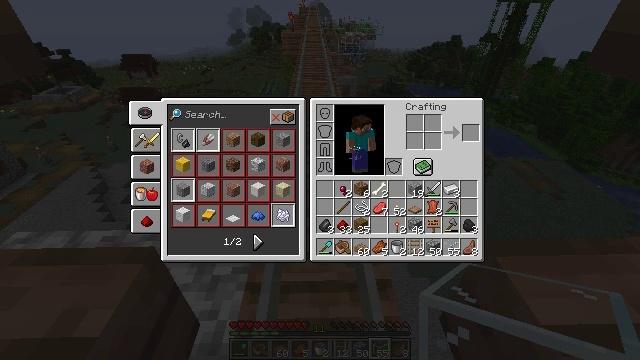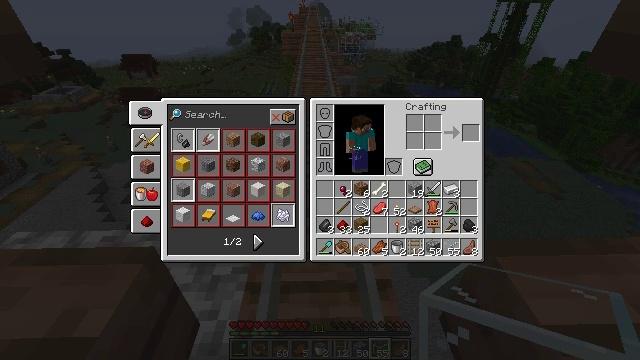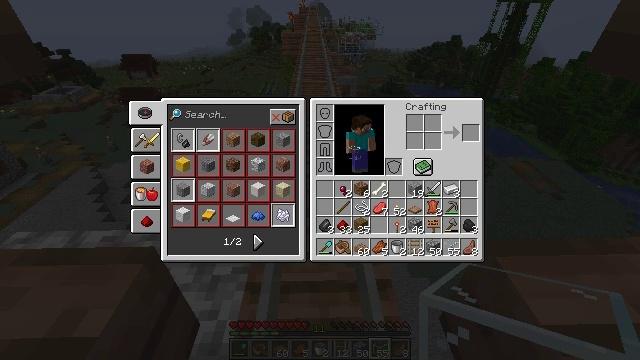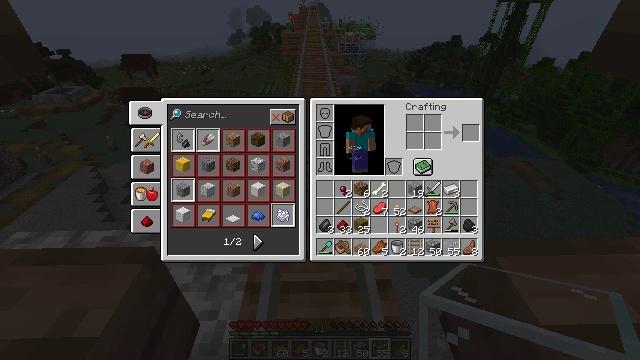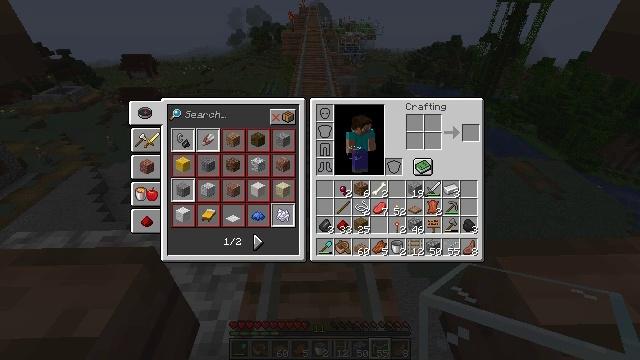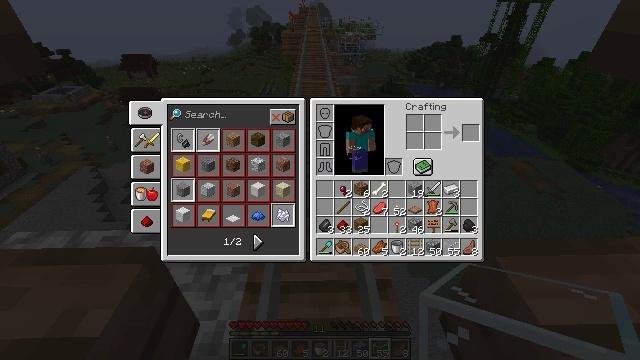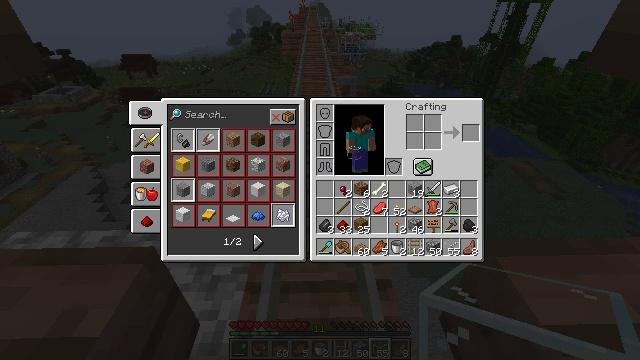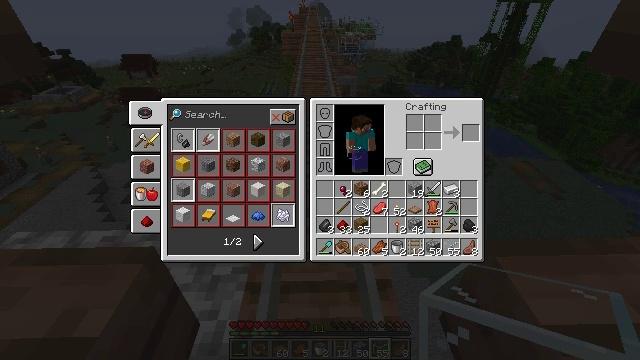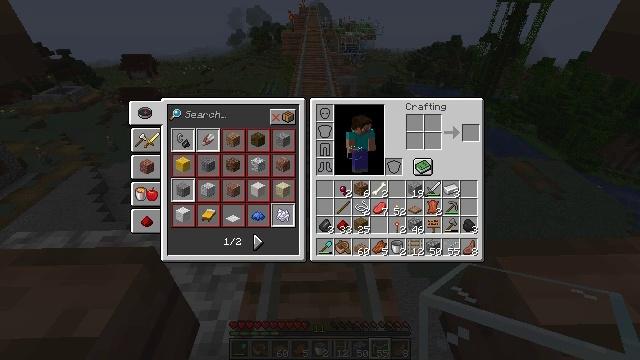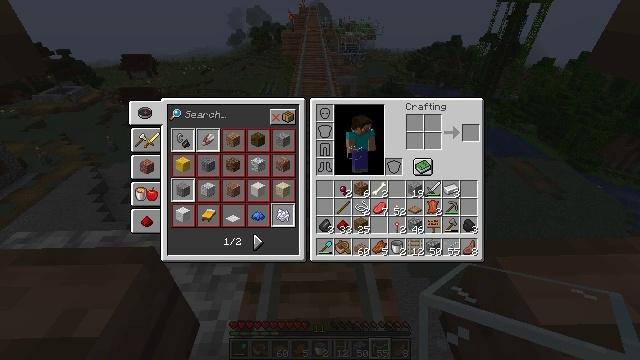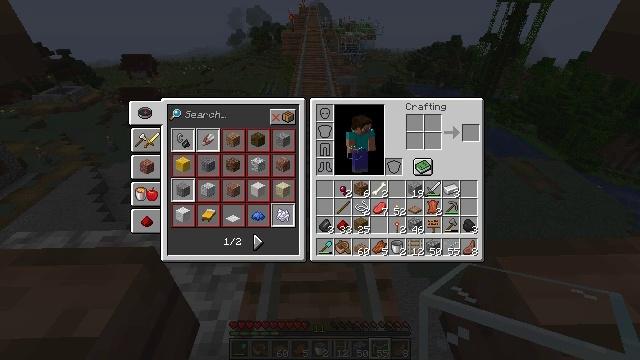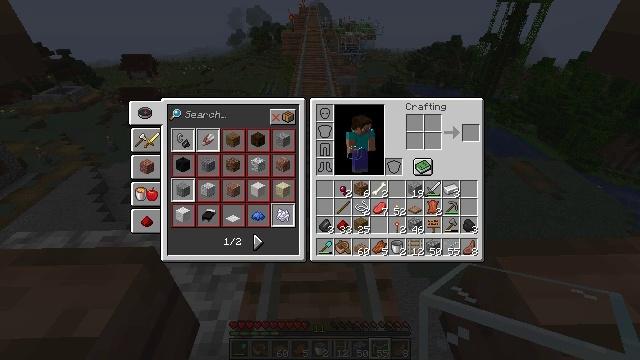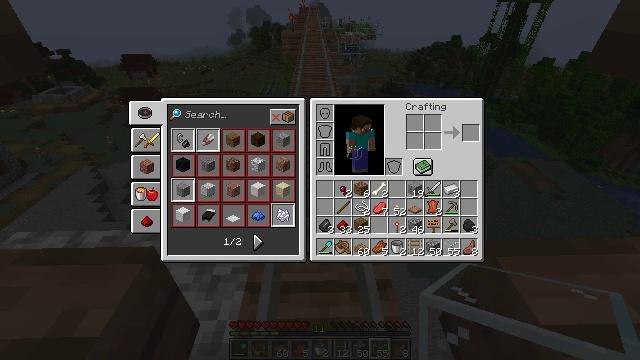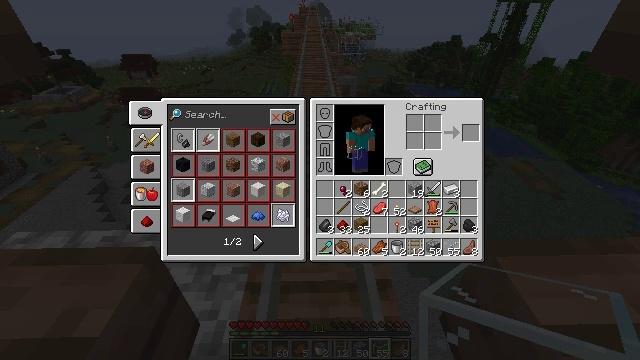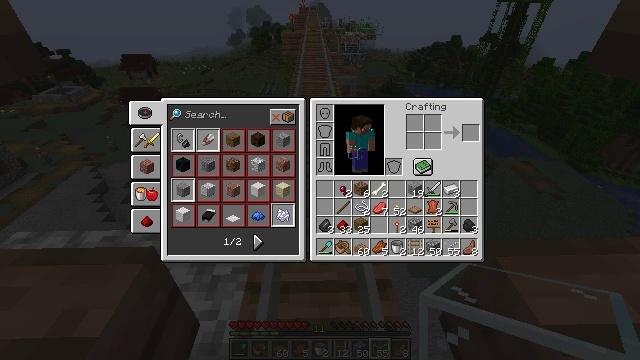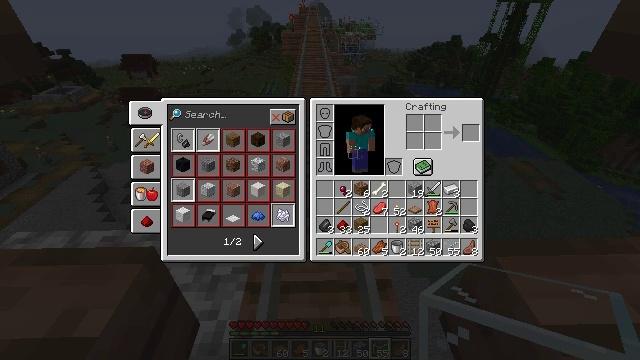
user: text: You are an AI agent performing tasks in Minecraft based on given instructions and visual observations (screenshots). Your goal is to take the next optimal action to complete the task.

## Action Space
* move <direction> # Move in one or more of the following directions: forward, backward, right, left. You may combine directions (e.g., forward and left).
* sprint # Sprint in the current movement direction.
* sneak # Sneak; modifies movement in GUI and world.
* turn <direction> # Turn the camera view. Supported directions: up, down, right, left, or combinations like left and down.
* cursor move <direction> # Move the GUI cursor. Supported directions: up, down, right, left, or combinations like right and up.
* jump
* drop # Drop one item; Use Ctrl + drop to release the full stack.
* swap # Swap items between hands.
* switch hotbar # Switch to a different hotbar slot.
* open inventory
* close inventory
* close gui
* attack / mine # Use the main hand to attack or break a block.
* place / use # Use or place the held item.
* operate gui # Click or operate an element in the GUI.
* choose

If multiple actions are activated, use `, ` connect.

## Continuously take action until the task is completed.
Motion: motion action
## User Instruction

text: Attack the glass to break it.
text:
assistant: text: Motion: no_op
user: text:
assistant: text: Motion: no_op
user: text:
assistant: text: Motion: no_op
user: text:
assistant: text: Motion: no_op
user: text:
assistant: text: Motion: no_op
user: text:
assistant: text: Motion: no_op
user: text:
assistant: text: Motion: no_op
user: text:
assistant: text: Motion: no_op
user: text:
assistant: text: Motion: no_op
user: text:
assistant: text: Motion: no_op
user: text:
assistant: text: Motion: no_op
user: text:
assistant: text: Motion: no_op
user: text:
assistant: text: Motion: no_op
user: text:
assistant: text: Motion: no_op
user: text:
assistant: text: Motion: no_op
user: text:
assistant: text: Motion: no_op
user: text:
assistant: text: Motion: no_op
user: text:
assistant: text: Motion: no_op
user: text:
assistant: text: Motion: no_op
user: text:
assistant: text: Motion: no_op
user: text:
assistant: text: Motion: no_op
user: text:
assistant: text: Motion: no_op
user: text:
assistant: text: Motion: no_op
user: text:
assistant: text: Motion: no_op
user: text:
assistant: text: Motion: no_op
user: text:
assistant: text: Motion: no_op
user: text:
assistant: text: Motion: no_op
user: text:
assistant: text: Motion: no_op
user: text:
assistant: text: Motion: no_op
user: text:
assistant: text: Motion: no_op